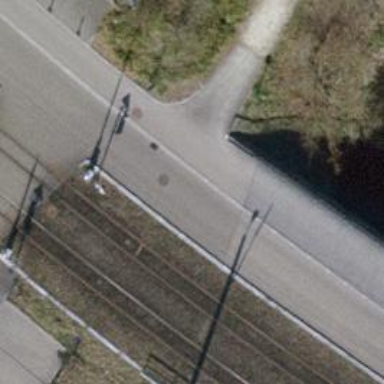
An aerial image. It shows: Unclassified road with asphalt surface running over bridge. The road has separate sidewalk.